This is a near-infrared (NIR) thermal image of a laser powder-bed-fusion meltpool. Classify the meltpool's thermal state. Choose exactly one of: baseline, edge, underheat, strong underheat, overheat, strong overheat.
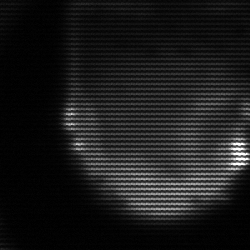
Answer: edge